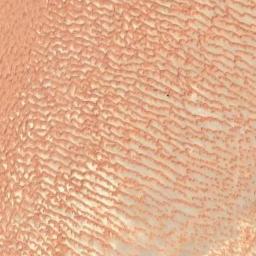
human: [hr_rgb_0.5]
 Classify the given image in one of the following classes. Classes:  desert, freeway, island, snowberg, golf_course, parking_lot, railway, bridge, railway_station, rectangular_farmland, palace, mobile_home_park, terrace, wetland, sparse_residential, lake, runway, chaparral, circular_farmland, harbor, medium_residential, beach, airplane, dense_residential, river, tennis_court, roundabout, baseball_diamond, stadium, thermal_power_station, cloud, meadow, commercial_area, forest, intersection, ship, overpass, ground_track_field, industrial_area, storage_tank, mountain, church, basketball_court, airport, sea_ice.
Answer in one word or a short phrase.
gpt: desert